Brain MRI, t2w sequence, axial 2D slice.
Patient: age 34, sex F, weight 95 kg, height 1.95 m
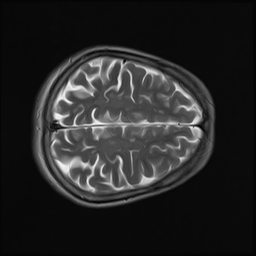